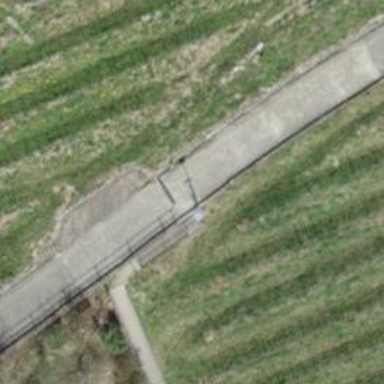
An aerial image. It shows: Footway with pebblestone surface.